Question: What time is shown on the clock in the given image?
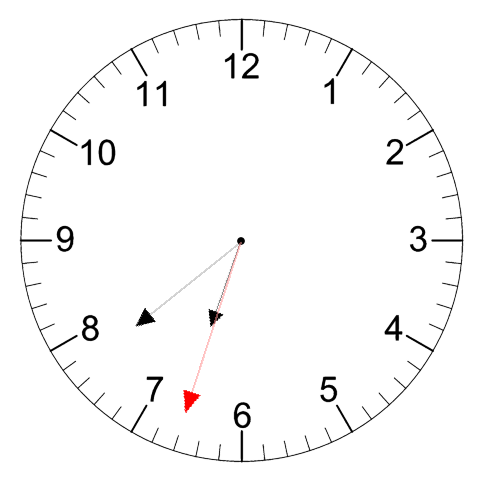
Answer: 06:38:33